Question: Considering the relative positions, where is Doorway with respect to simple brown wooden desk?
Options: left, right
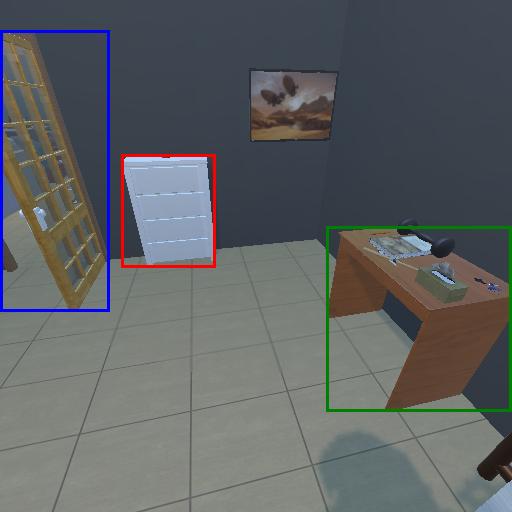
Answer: left